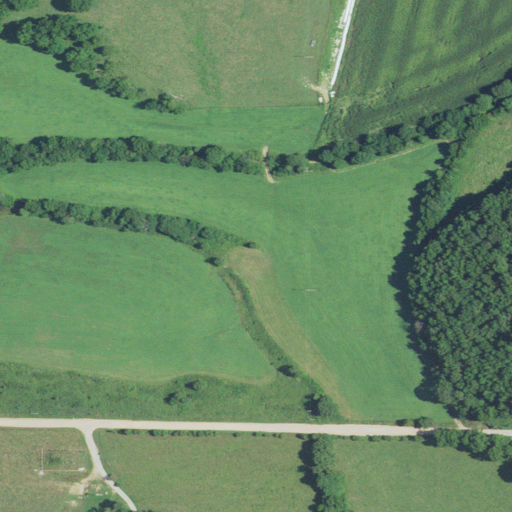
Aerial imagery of valley in Missouri named Hufft Hollow containing pasture, open development, deciduous forest, medium intensity development, high intensity development, and low intensity development